Field crop: maize
Growth stage: 2
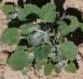
Species: chenopodium